Field crop: maize
Growth stage: 2
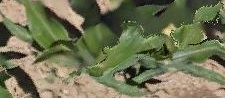
Species: maize